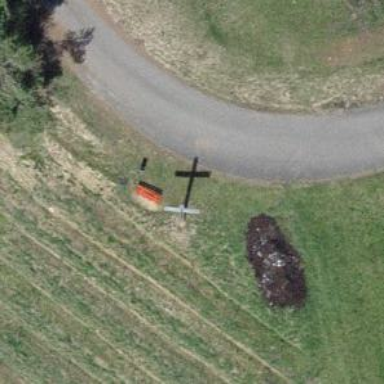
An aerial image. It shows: Historic wayside cross.